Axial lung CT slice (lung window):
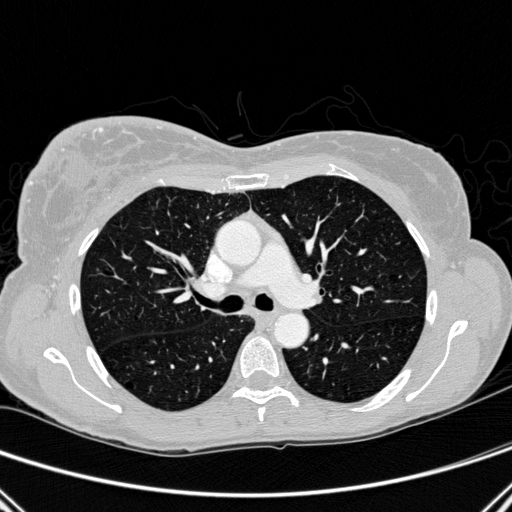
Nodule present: no